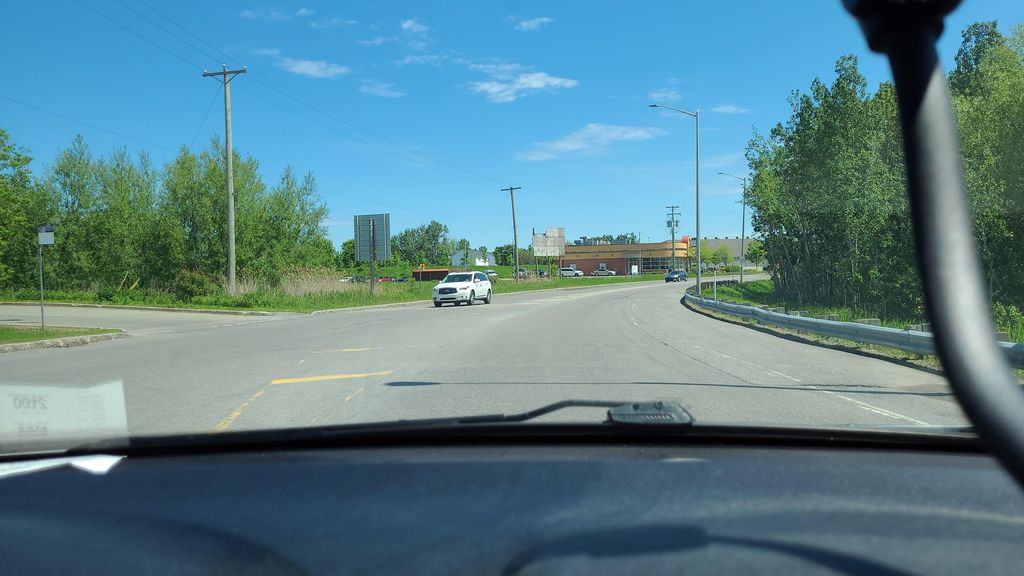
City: quebec_city